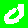
Digit: 0